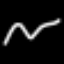
Label: squiggle